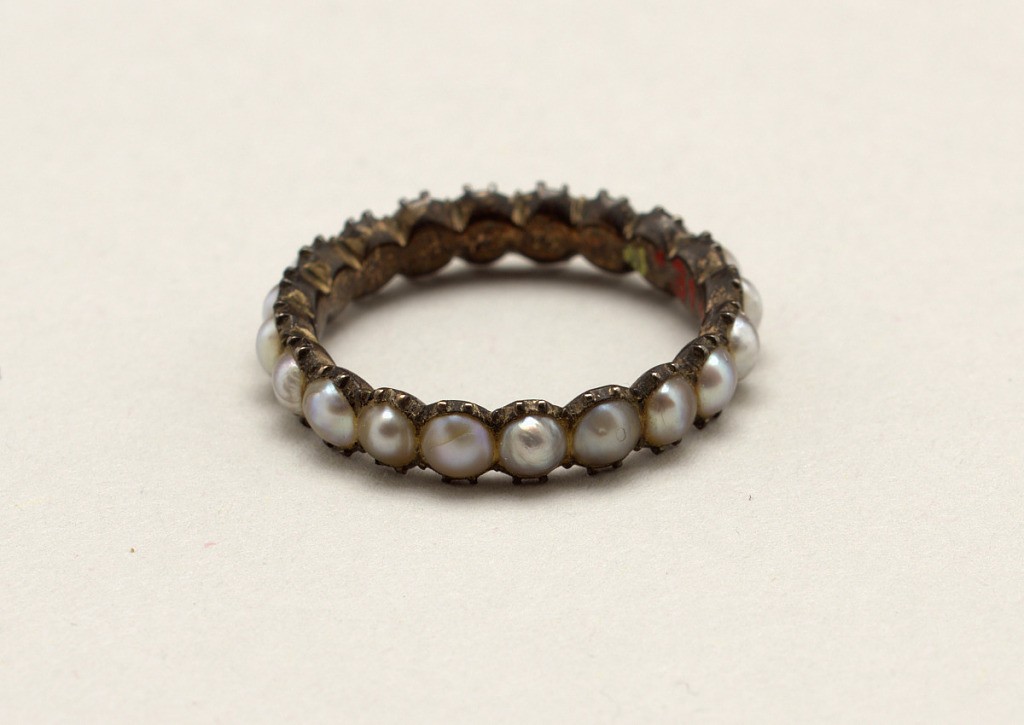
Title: Ring
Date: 1850–1900
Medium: Gold, pearls
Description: Circle of pearls set in gold band.